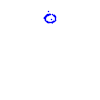
Particle: kaon